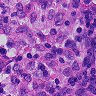
Metastatic tissue present: no